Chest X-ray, AP view. Patient: 57 years old, sex F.
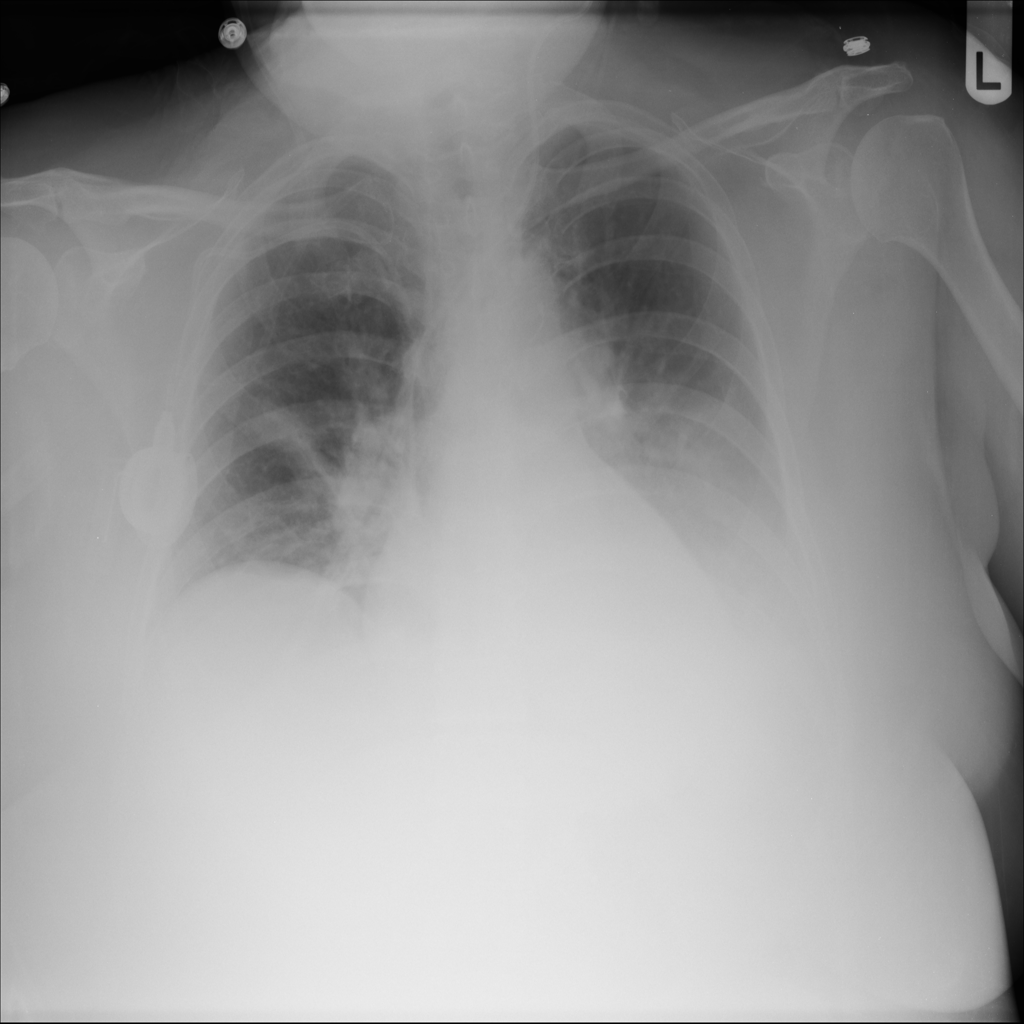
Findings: Infiltration